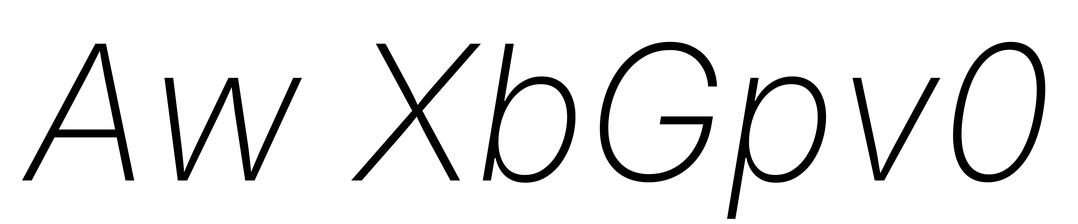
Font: Inter-Italic_ExtraLight_Italic